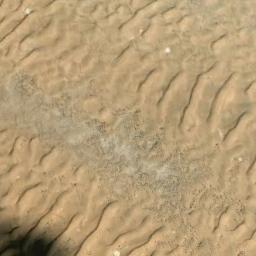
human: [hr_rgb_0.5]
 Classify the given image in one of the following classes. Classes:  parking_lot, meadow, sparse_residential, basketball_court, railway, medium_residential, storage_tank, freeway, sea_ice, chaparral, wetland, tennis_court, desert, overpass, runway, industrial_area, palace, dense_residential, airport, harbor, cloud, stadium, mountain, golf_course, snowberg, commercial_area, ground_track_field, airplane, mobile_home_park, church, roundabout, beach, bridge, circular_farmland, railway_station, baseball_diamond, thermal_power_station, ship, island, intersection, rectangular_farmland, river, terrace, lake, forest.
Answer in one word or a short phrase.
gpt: desert